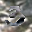
Label: 3